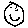
Label: smiley face